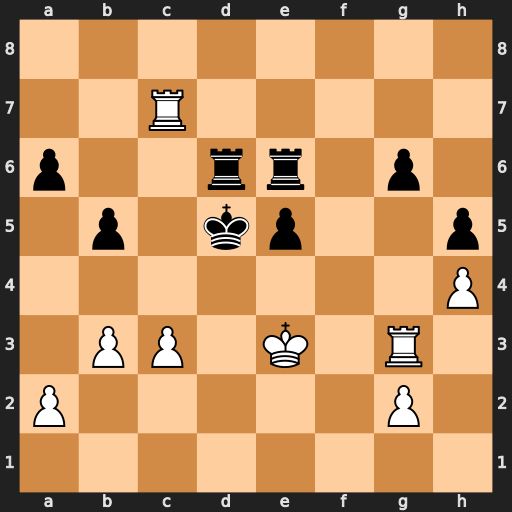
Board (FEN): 8/2R5/p2rr1p1/1p1kp2p/7P/1PP1K1R1/P5P1/8
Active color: w
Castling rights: -
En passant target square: -
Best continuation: c4+ bxc4 bxc4#